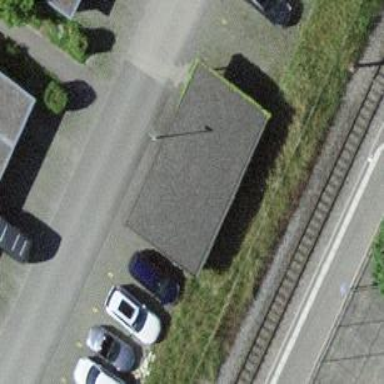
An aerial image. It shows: Carport building.